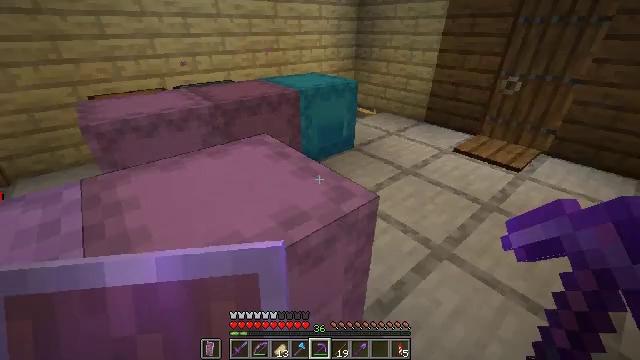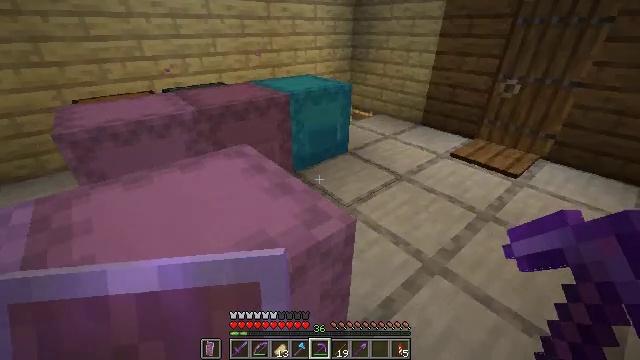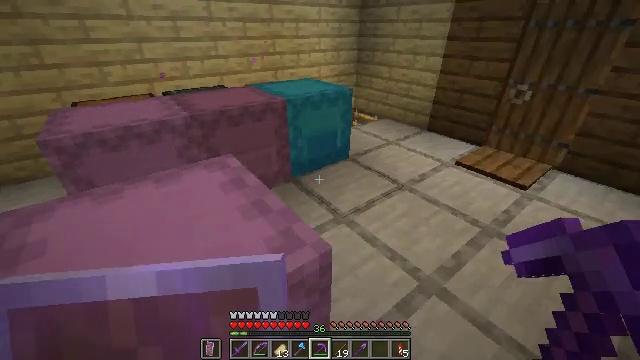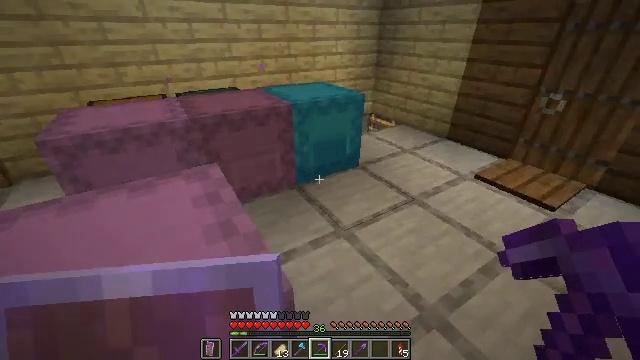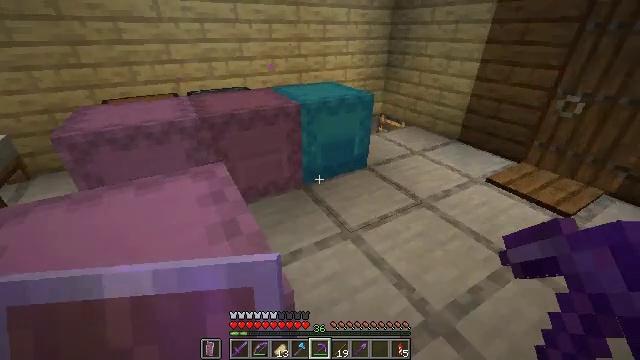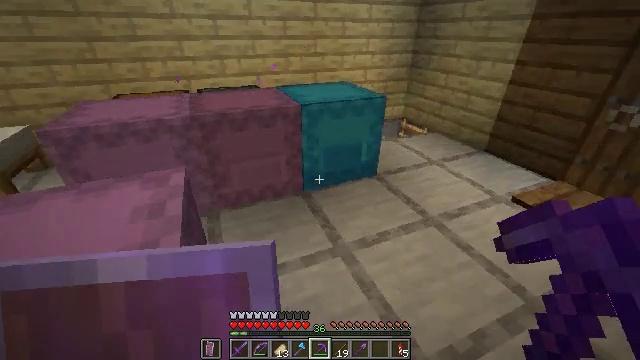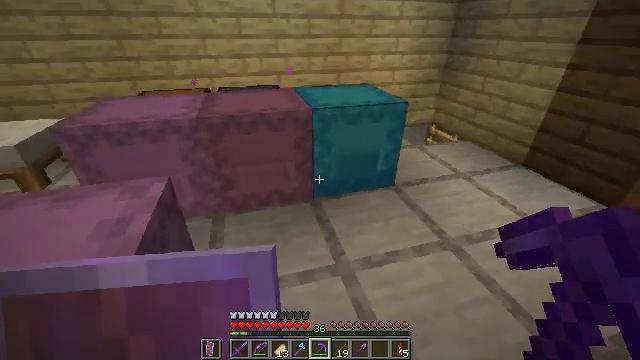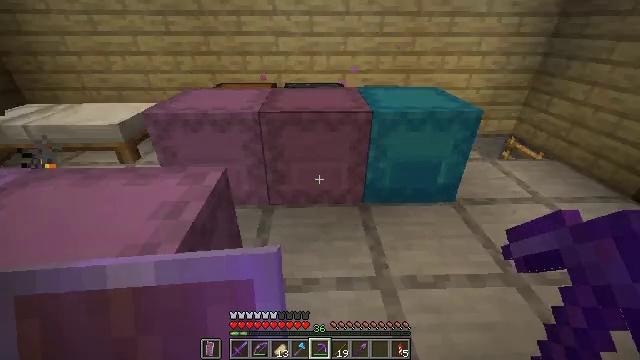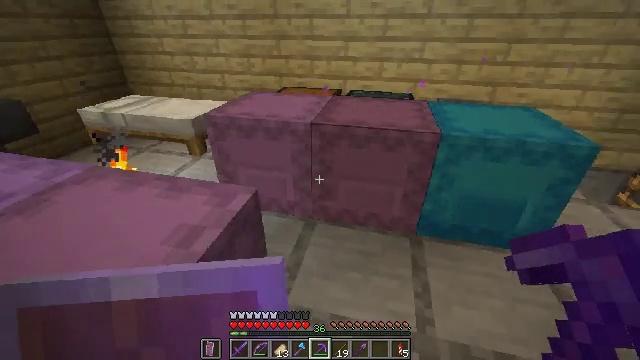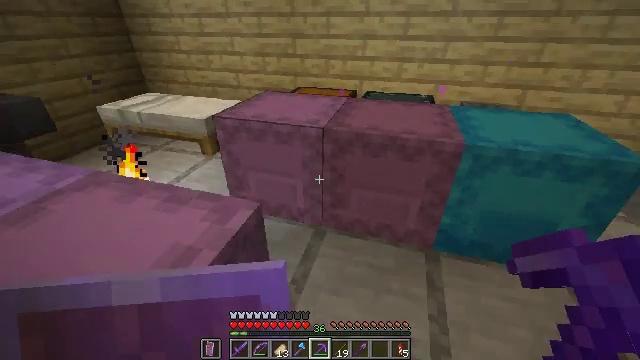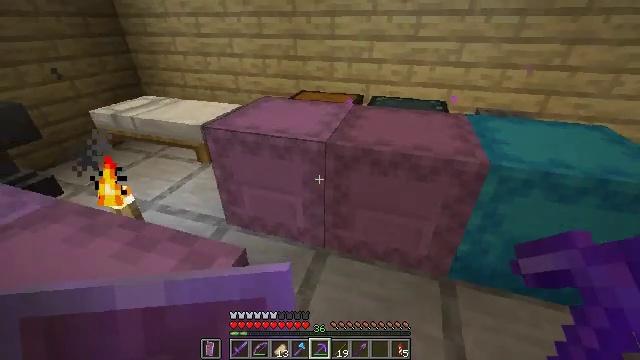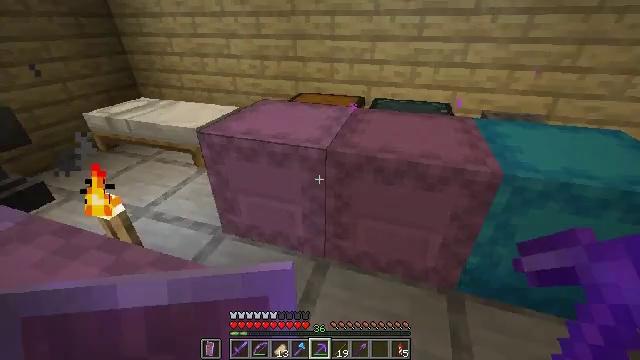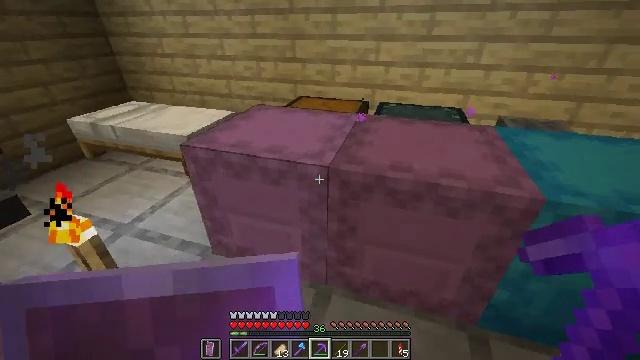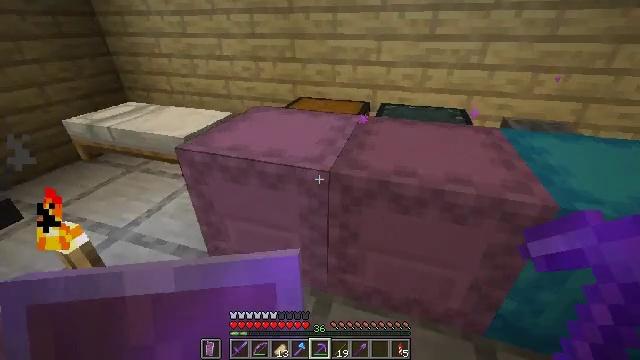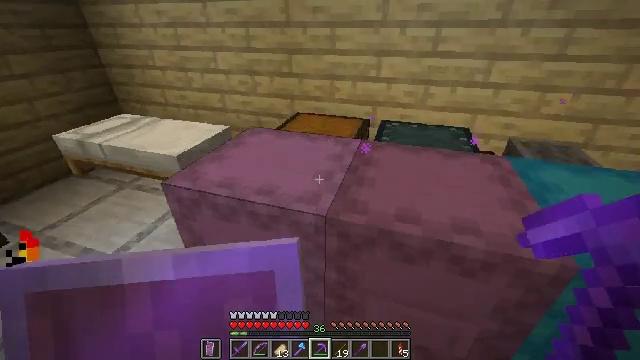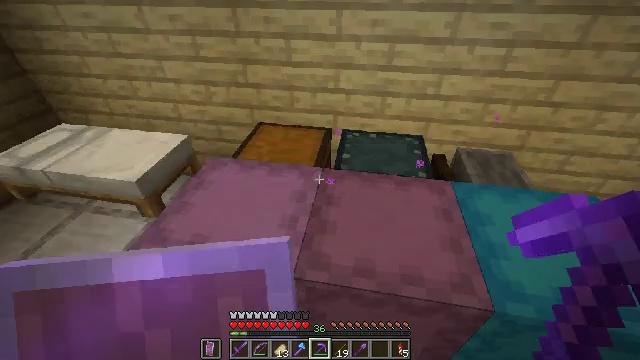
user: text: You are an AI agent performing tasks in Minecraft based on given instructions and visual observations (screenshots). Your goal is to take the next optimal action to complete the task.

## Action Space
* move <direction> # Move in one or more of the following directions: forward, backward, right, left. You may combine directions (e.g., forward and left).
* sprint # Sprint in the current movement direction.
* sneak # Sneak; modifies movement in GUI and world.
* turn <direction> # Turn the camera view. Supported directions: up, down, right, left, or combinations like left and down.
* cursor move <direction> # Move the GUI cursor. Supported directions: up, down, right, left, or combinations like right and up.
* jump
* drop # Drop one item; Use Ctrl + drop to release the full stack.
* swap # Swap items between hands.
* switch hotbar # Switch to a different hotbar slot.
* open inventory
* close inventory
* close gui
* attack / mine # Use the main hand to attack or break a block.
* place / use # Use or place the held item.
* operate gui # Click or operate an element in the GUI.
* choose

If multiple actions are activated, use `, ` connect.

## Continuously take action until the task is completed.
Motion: motion action
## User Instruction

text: Transform crimson stems into crimson planks.
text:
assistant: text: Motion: move forward and move right
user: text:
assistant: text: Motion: move forward and move right, turn left
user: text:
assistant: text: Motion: move forward and move right, turn left
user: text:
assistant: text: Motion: move forward and move right, turn left
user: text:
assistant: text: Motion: move forward and move right, turn left
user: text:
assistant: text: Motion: move forward and move right, turn left
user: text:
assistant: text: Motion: move forward, turn left
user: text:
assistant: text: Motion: move forward, turn left
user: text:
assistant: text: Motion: move forward, turn left
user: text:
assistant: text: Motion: move forward, turn left
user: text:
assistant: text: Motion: move forward
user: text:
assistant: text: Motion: move forward
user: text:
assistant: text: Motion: move forward
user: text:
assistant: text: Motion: move forward, jump
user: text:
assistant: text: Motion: move forward, turn right and down, jump
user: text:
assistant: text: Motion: move forward, turn right and down, jump
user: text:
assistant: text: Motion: move forward, turn right and down, jump
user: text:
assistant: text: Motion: move forward, turn right and down
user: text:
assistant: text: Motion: move forward
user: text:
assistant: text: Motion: move forward, turn right and down
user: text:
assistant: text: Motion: move forward, turn right and down
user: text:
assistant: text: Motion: move forward
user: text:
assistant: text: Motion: no_op
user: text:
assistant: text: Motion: no_op
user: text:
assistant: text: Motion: no_op
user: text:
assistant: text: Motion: use / place
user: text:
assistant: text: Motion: use / place
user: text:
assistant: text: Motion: use / place
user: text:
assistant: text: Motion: no_op
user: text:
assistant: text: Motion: turn left and down